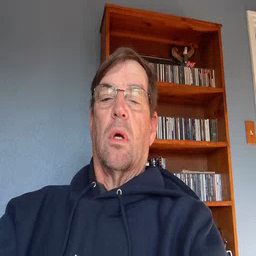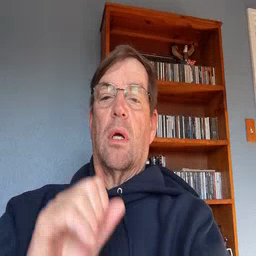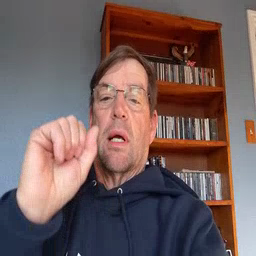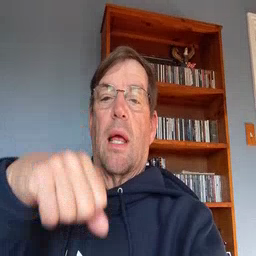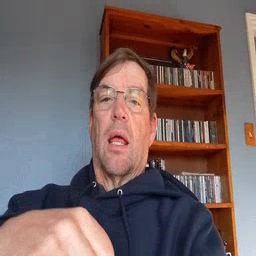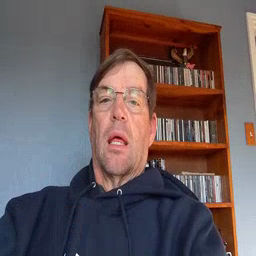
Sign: can